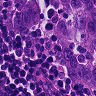
Metastatic tissue present: no